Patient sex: M
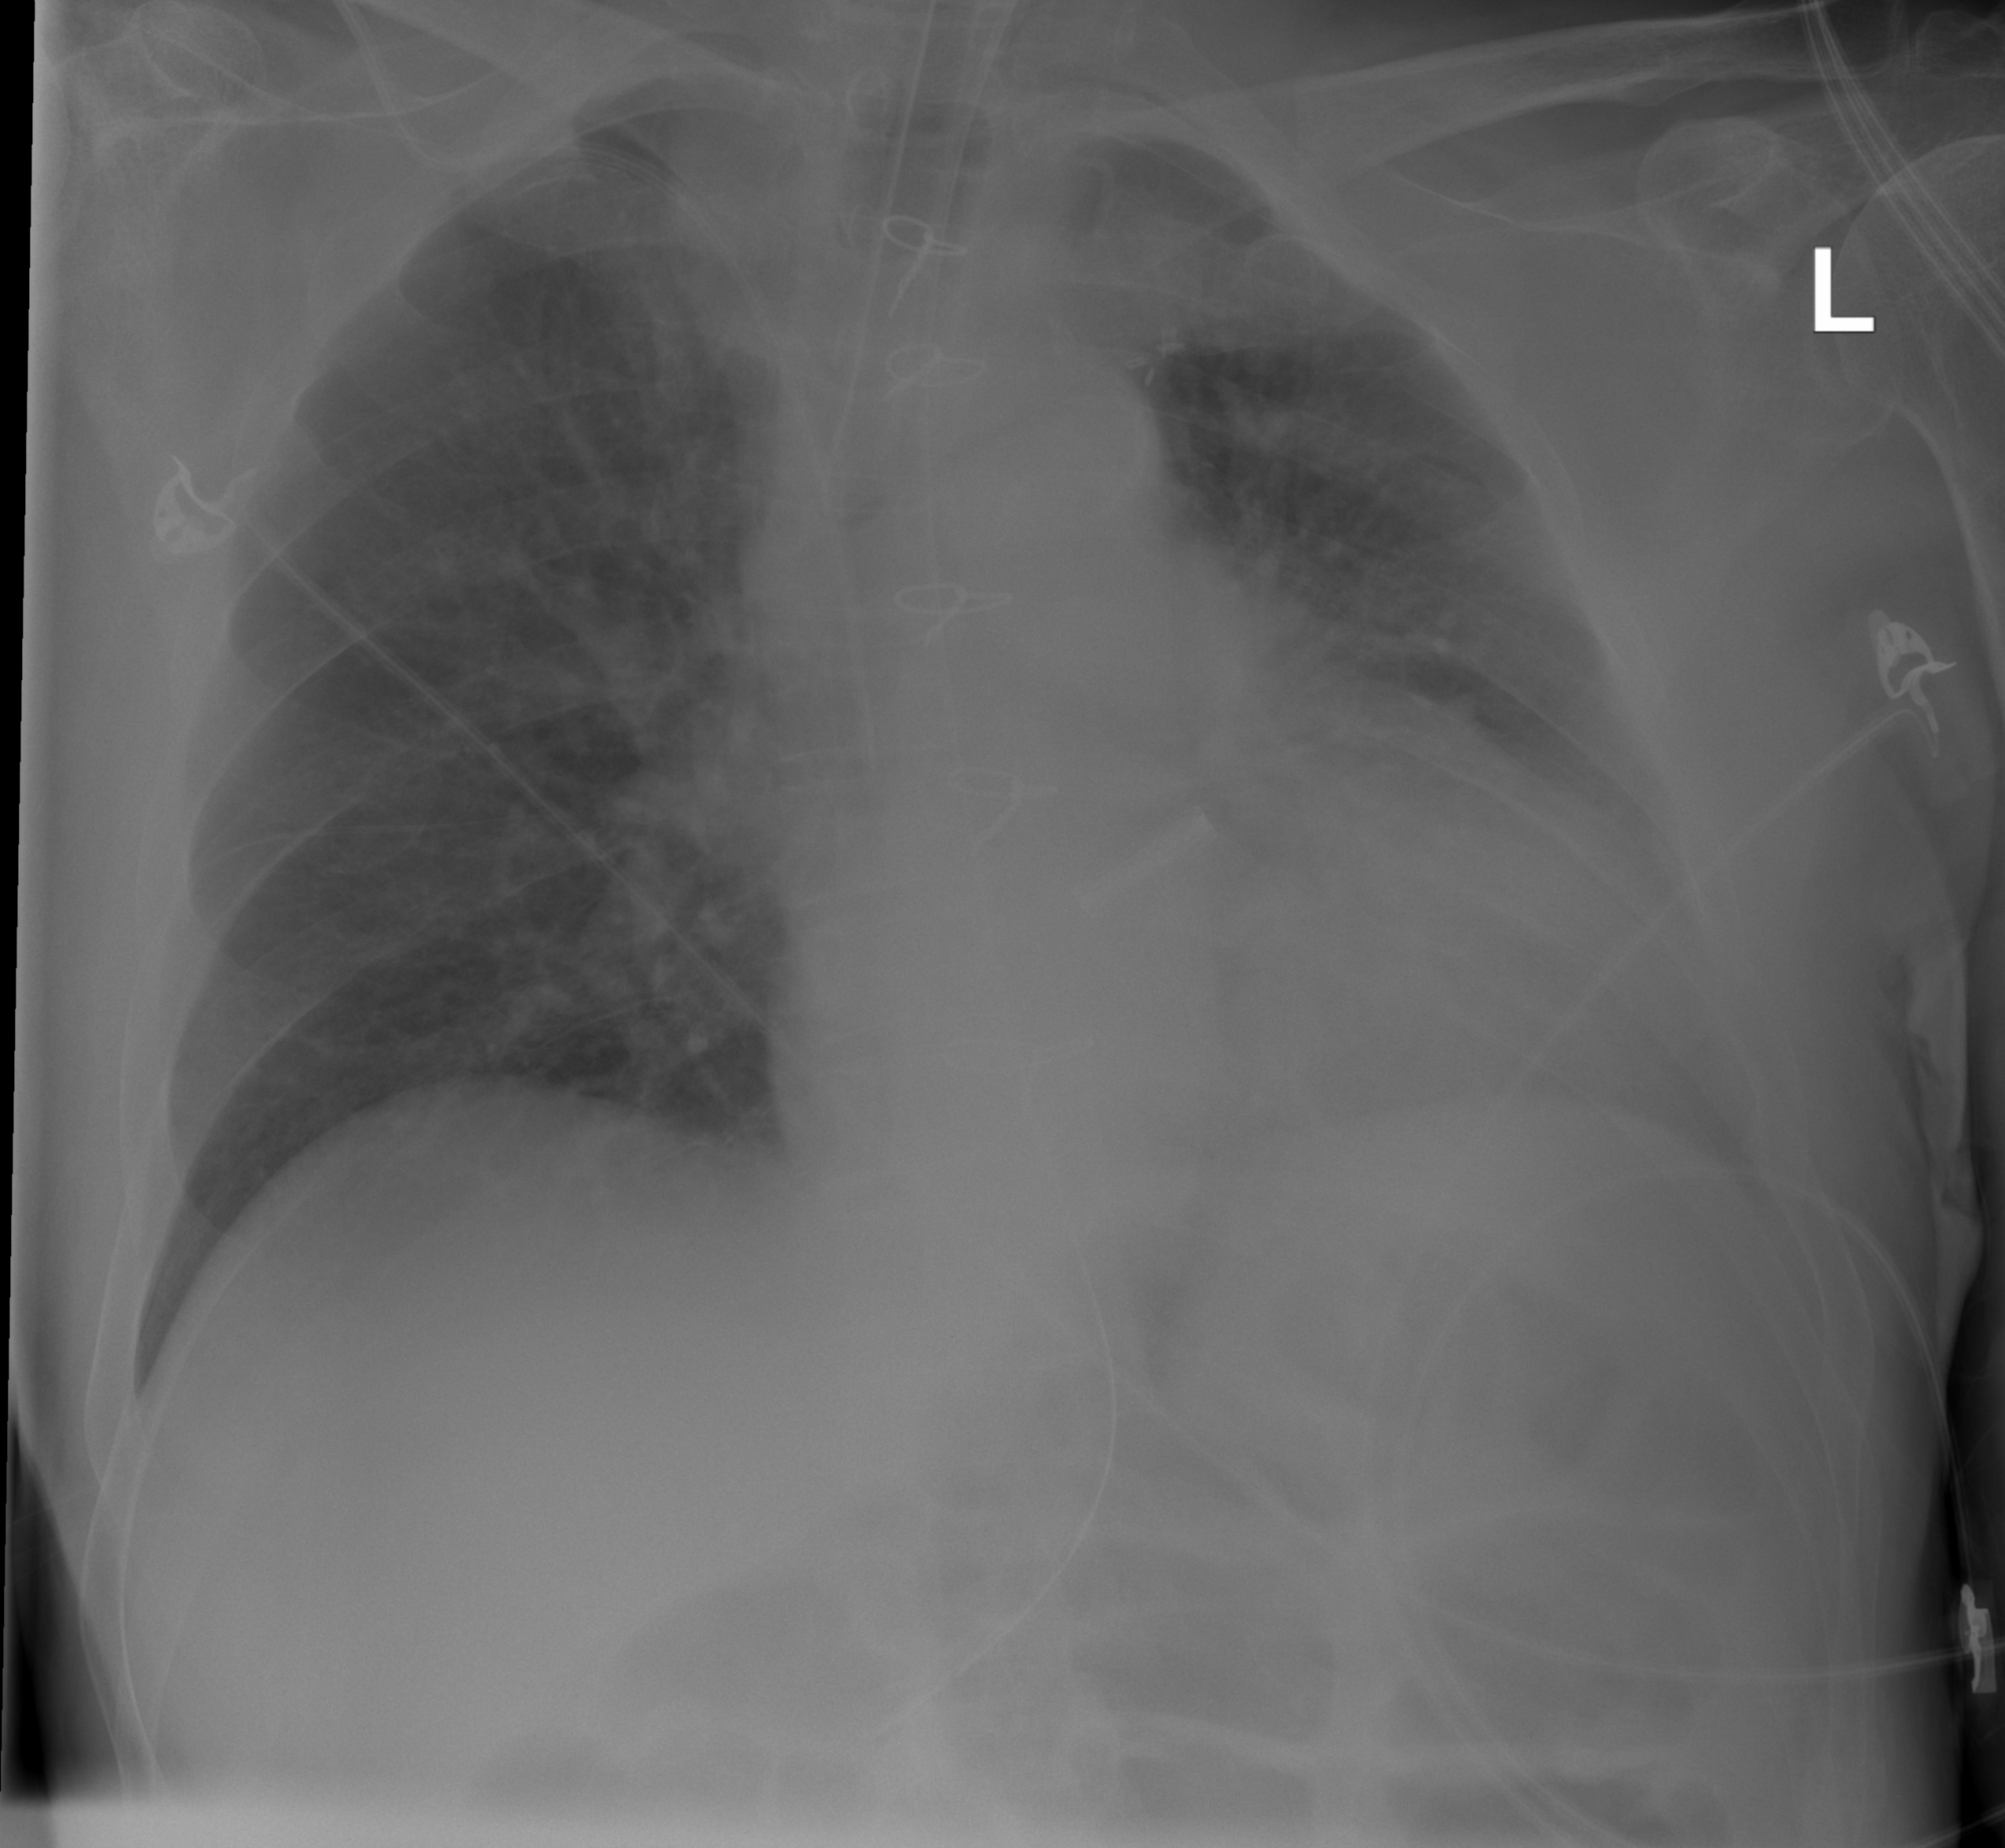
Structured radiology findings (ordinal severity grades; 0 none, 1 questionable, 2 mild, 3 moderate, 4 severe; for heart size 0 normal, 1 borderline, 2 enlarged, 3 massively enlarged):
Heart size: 2
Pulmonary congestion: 2
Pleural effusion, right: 0
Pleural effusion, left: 2
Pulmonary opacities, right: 0
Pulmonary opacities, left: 0
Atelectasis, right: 0
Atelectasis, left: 0